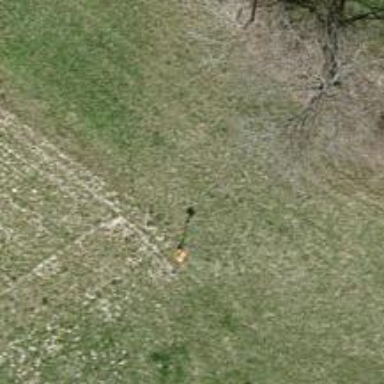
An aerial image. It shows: Pole supporting pipeline marker with roof cover.